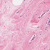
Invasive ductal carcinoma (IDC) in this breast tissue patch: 0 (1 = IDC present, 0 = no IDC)